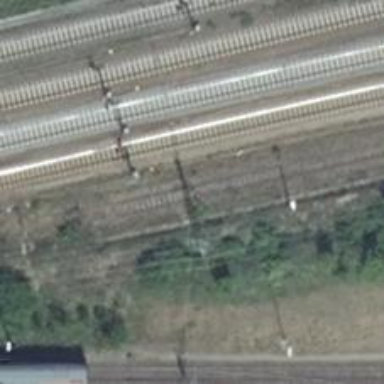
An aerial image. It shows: Railway signal.